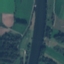
Land use / land cover class: River